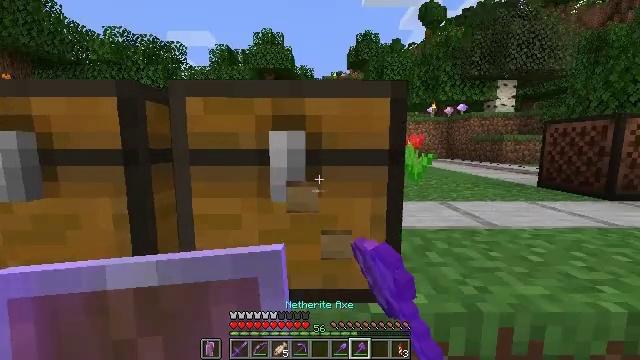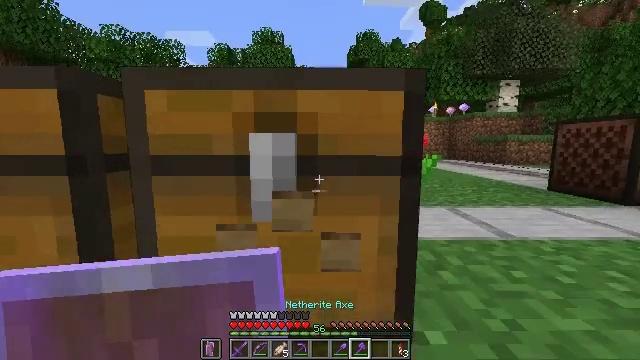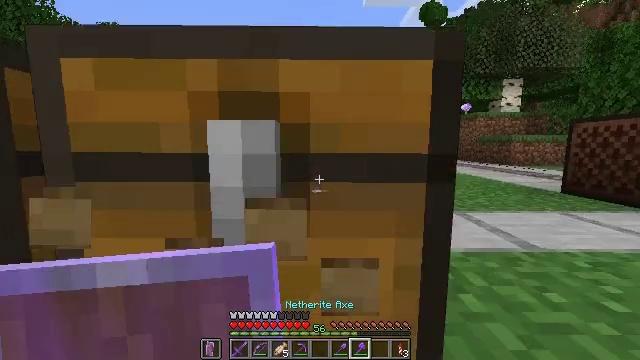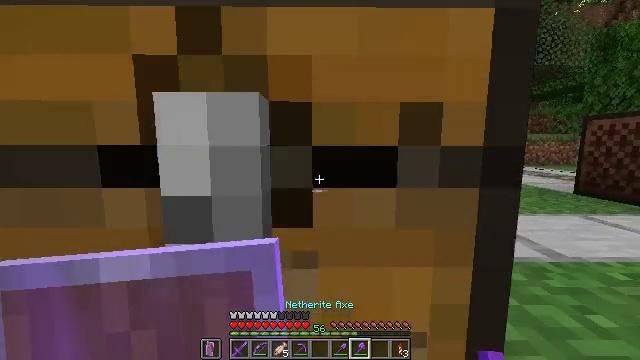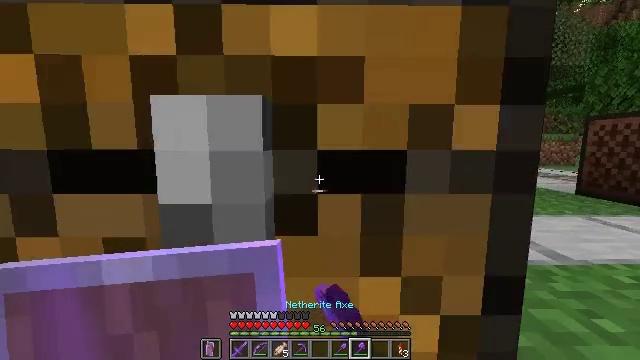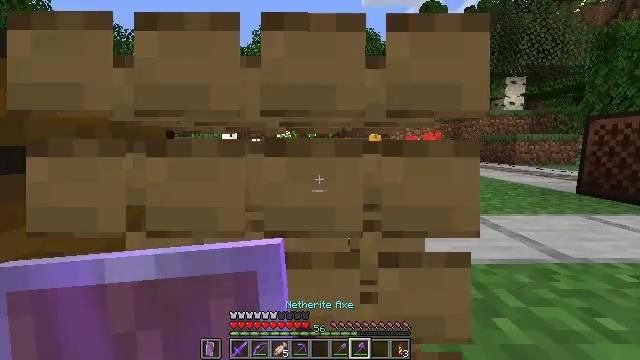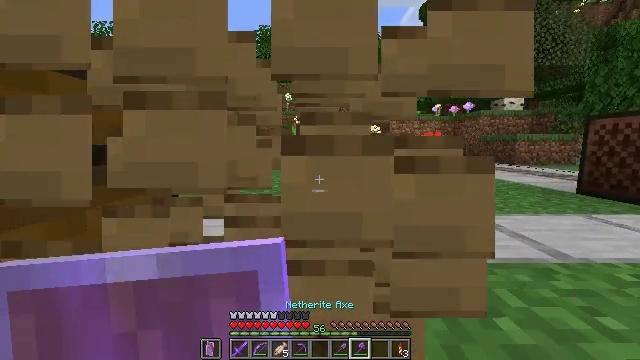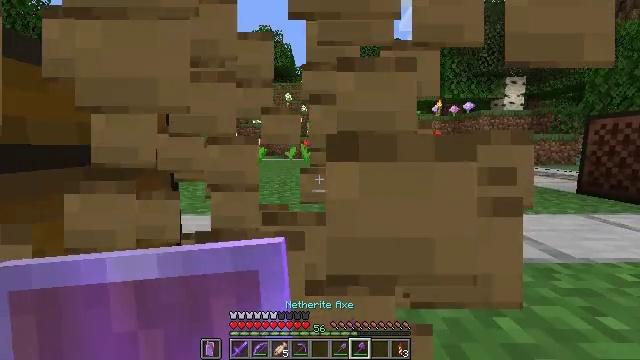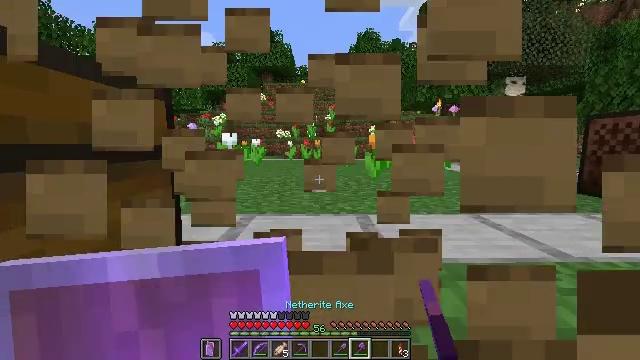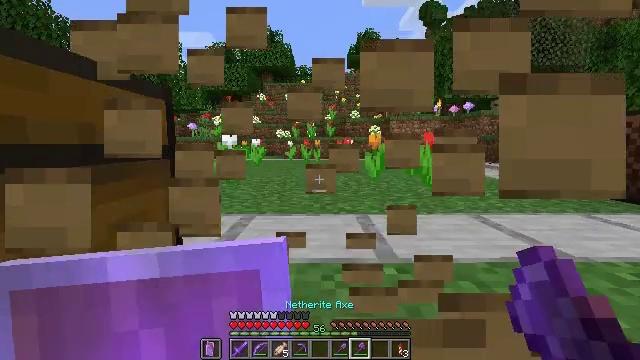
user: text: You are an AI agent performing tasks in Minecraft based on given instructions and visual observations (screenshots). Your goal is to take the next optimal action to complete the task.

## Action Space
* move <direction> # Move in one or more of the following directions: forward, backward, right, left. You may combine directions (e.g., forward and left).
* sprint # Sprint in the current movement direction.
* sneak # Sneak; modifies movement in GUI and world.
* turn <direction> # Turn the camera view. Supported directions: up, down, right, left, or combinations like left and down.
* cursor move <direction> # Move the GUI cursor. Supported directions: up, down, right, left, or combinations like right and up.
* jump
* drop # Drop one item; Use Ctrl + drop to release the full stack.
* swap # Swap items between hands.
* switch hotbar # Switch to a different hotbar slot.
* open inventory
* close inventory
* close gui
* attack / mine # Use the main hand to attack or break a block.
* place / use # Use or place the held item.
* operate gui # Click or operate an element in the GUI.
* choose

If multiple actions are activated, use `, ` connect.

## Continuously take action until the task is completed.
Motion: motion action
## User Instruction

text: Mine the chest to collect it.
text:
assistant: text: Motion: move forward, attack / mine
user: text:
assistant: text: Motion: move forward, attack / mine
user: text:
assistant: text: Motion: move forward, attack / mine
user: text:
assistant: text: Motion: move forward, attack / mine
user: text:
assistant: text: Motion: move forward, attack / mine
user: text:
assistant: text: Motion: move forward, attack / mine
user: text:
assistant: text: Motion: move forward, attack / mine
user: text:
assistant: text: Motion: move forward, attack / mine
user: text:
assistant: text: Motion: attack / mine
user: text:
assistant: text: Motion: no_op